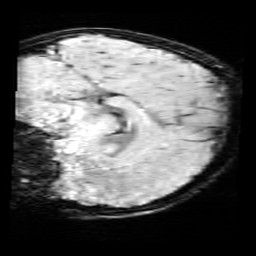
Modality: SWI
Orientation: sagittal
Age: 10
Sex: female
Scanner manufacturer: siemens
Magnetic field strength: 3 T
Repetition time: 0.027 s
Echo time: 0.02 s